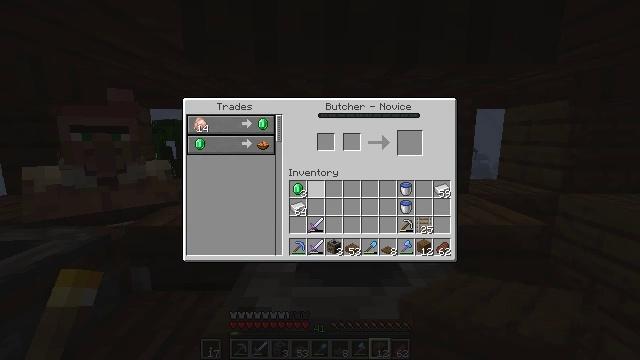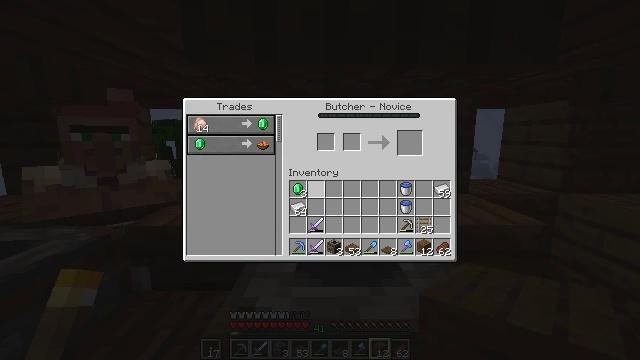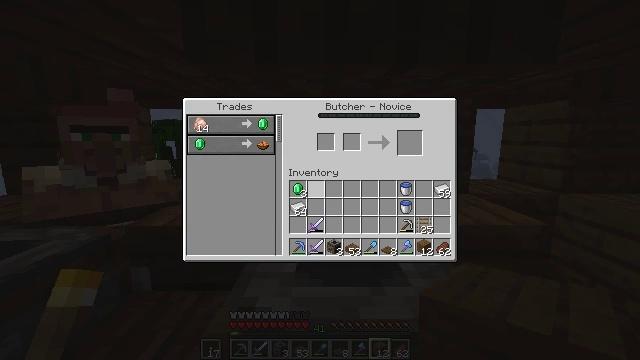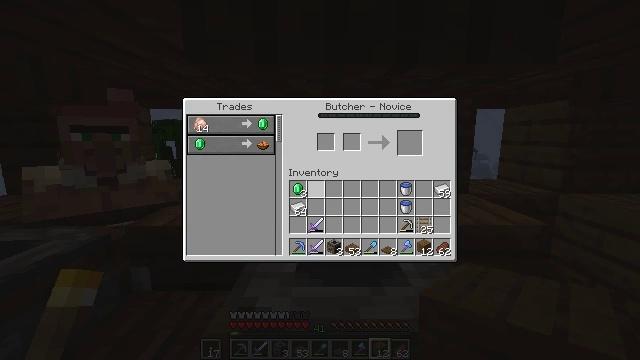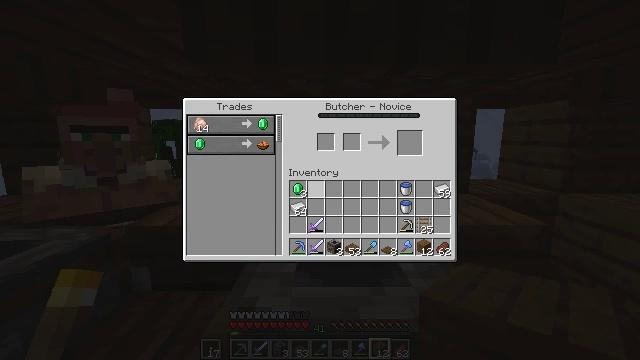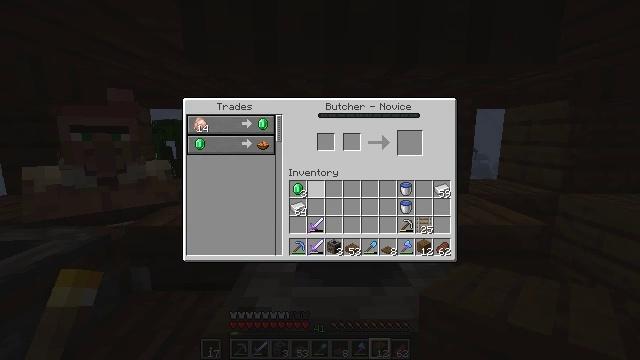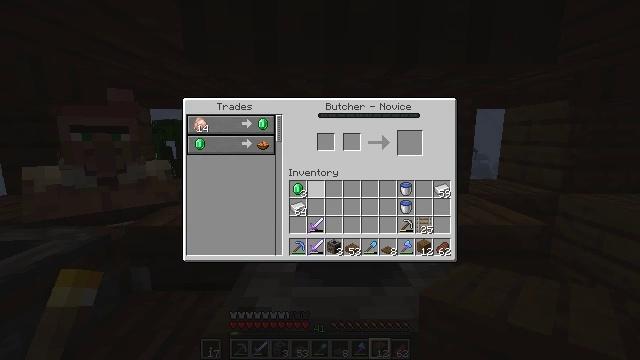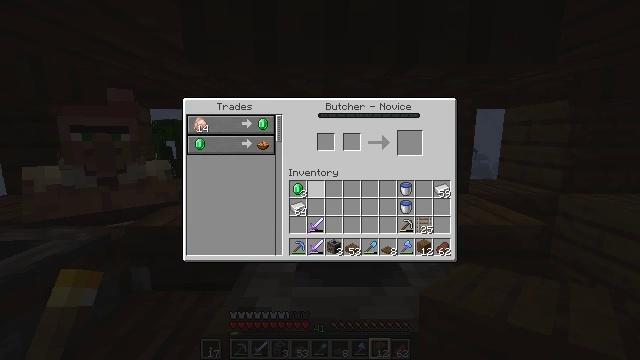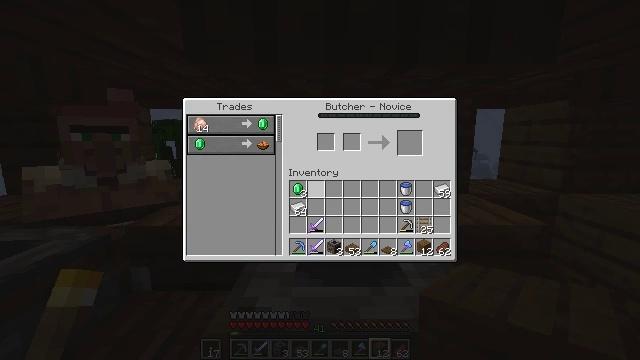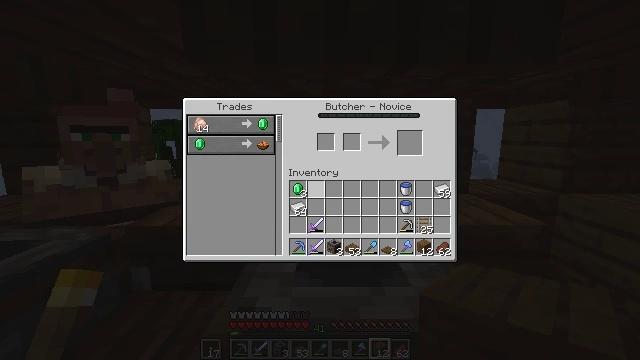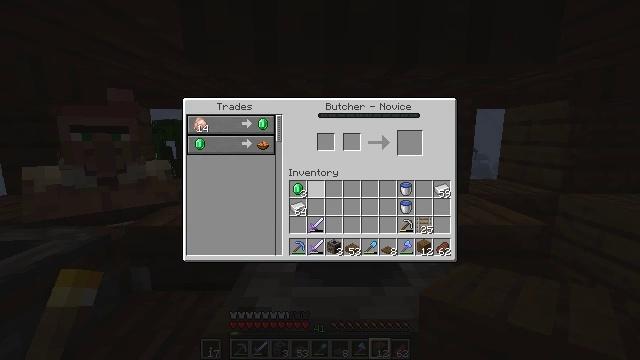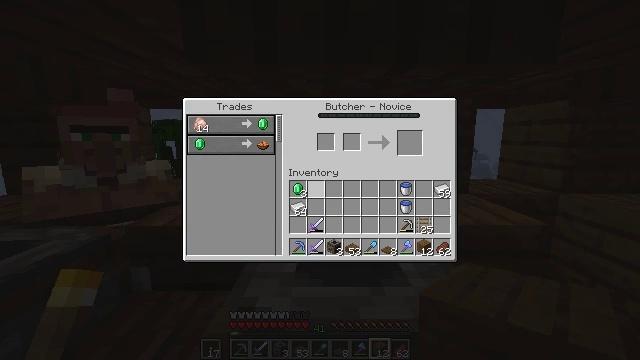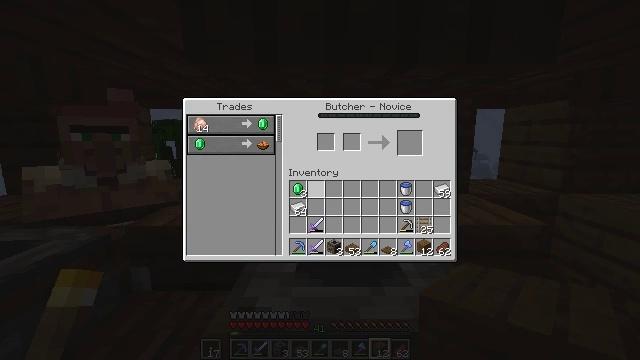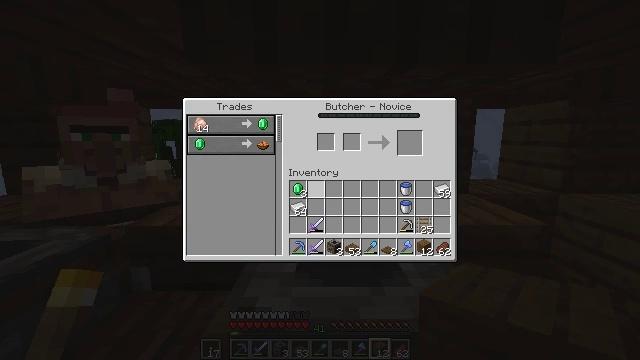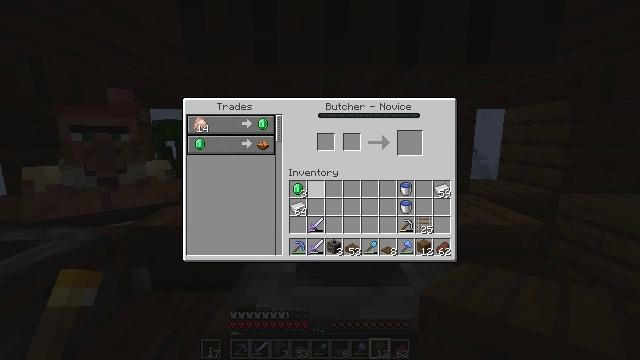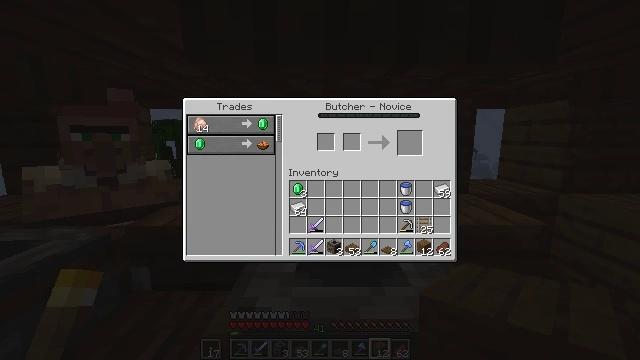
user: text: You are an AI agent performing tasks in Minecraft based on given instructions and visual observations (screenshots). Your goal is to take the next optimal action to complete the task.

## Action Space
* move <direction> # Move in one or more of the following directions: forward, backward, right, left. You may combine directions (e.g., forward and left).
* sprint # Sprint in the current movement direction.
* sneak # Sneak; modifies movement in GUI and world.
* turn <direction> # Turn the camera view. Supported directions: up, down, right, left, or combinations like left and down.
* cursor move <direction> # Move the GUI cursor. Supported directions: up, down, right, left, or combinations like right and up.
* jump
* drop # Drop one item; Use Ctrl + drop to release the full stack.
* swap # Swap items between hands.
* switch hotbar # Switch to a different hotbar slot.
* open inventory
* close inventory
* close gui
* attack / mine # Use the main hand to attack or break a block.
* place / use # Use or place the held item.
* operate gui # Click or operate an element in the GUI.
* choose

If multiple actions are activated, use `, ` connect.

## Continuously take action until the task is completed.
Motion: motion action
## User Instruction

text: Use the crafting table to craft rabbit stew.
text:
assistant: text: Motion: no_op
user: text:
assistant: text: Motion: no_op
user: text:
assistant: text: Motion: no_op
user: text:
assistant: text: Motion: no_op
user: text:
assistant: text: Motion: no_op
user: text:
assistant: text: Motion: no_op
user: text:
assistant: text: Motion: no_op
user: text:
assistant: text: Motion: no_op
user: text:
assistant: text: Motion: no_op
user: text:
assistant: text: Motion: no_op
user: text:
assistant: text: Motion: no_op
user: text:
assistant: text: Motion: no_op
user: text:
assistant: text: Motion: no_op
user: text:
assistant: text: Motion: no_op
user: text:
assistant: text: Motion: no_op
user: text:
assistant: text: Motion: no_op
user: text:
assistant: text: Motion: no_op
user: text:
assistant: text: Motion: no_op
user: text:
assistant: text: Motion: no_op
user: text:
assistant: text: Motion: no_op
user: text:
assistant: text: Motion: no_op
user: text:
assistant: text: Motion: no_op
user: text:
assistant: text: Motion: no_op
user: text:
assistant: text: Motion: no_op
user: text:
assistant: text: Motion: cursor move left
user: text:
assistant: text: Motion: cursor move left
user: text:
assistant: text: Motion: sneak, cursor move left
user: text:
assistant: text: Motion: sneak, cursor move left
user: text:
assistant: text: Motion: sneak
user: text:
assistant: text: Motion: sneak